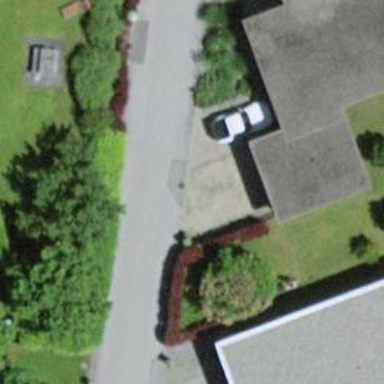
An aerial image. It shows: Hedge acting as barrier.